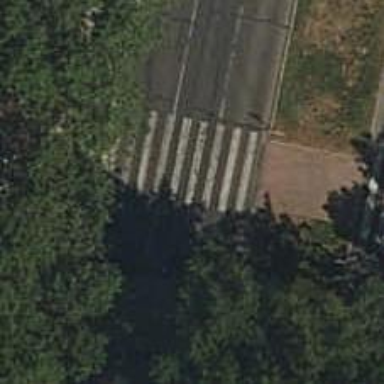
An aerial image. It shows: Uncontrolled zebra crossing with central island.